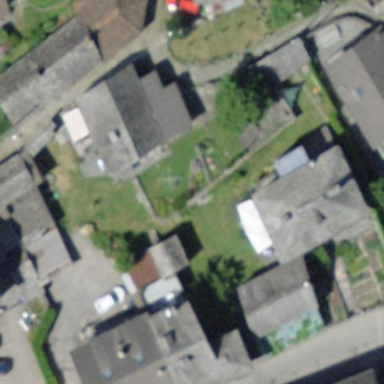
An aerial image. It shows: Gabled roofed house.